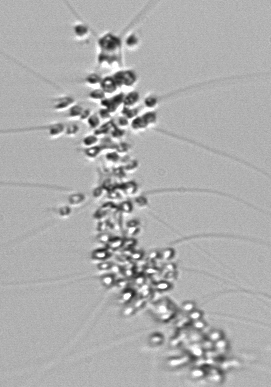
Label: Chaetoceros_didymus_TAG_external_flagellate